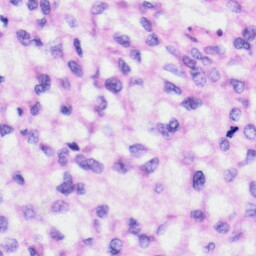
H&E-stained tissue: Liver